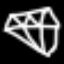
Label: diamond